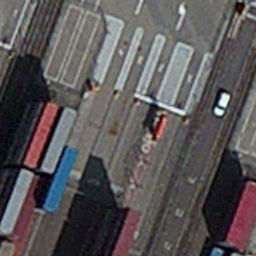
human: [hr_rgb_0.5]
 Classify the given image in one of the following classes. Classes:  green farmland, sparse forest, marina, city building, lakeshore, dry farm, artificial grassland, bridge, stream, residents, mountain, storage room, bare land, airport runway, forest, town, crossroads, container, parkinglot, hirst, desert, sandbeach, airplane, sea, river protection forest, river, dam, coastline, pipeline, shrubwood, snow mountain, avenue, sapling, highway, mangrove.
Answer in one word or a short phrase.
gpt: container